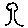
Label: tree